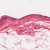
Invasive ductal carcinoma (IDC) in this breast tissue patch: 0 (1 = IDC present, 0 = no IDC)